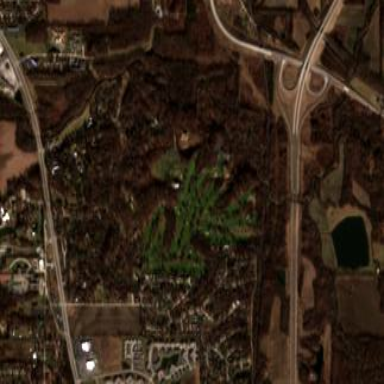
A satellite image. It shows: Golf course.